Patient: sex M, age 46
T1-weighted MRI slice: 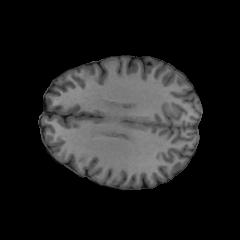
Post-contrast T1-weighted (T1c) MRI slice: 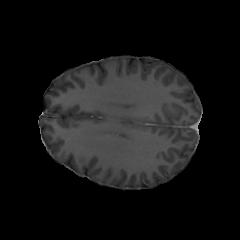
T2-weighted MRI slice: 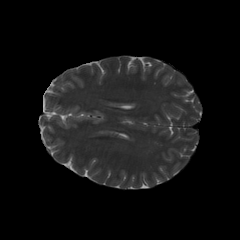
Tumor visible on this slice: no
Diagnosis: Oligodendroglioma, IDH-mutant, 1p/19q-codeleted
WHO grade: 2